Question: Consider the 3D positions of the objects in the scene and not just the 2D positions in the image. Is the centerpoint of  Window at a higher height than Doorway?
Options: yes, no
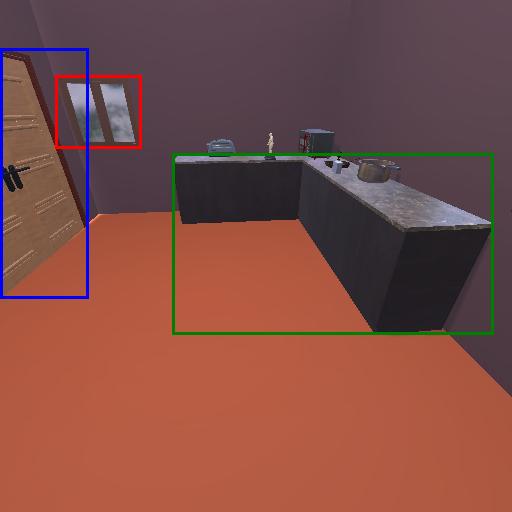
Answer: yes